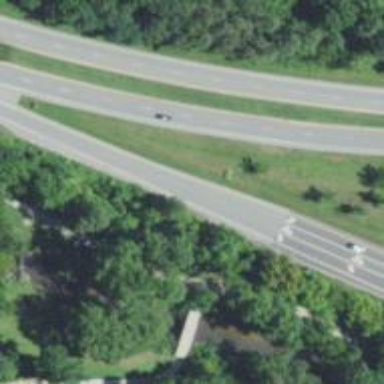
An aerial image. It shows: Asphalt trunk link road.